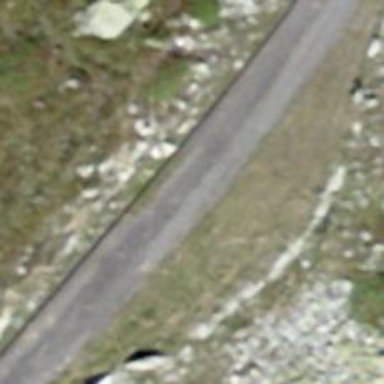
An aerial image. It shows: Passing place on the road.